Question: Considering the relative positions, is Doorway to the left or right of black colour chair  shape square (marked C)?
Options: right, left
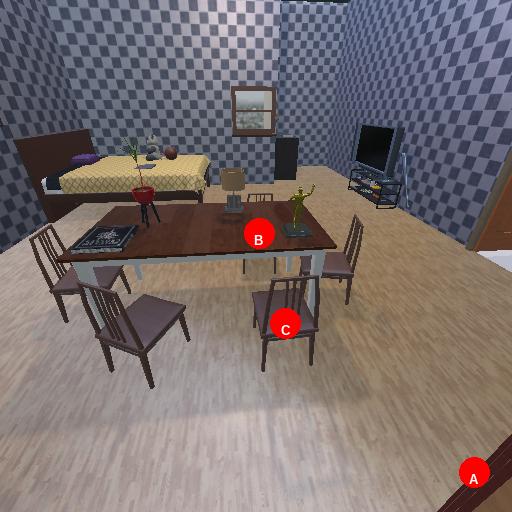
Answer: right